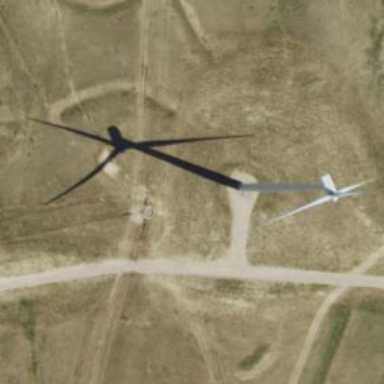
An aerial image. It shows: Wind generator powered by horizontal-axis wind turbine.